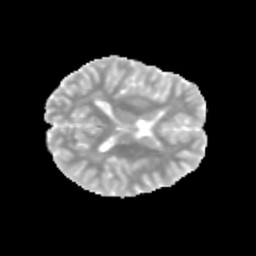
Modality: MD
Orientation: axial
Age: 12
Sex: female
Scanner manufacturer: siemens
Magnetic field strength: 3 T
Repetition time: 3.8 s
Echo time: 0.07 s